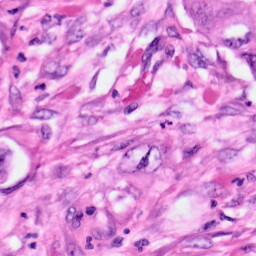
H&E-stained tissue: Pancreatic